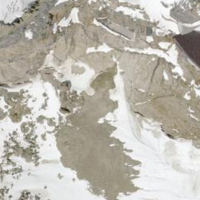
EUNIS habitat code: 49
Species observed at this site:
Pyrrhocorax graculus
Montifringilla nivalis